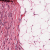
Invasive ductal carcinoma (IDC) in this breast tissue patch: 0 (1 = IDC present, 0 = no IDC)